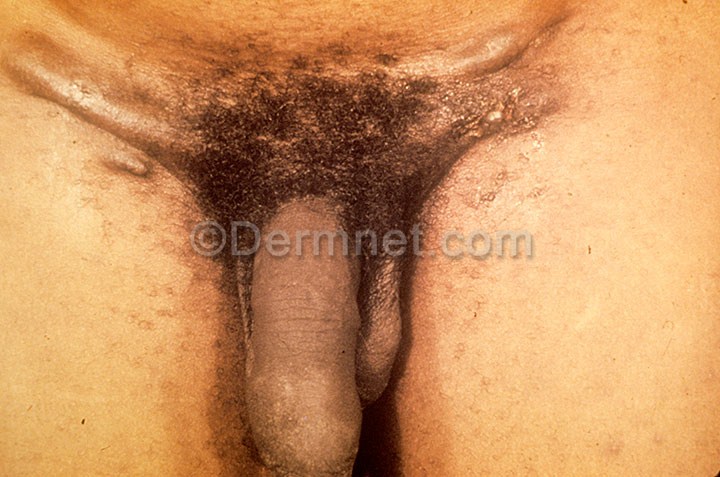
Disease: Herpes HPV and other STDs Photos